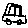
Label: car